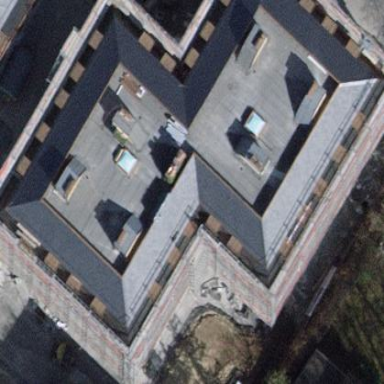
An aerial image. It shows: Apartment building with quadruple saltbox roof shape.